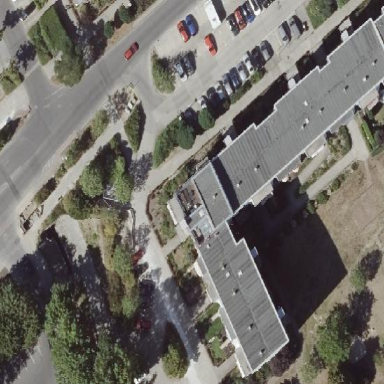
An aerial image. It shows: Apartment building with flat roof.